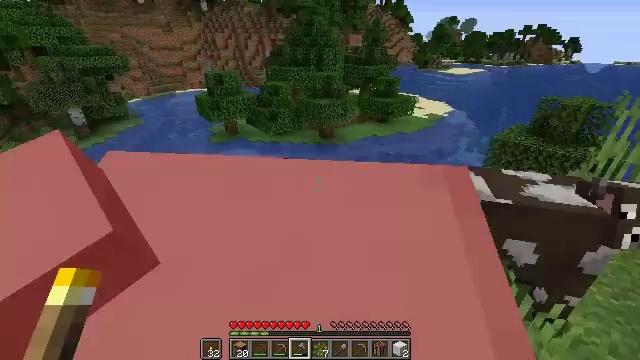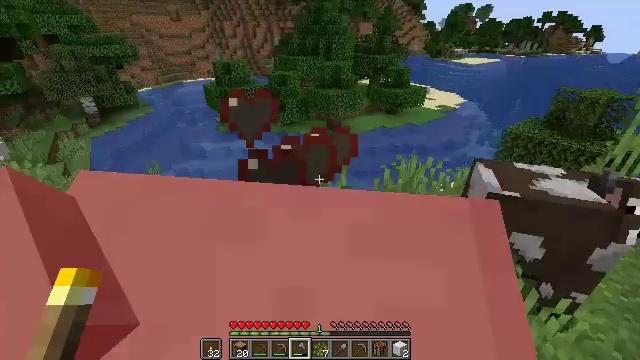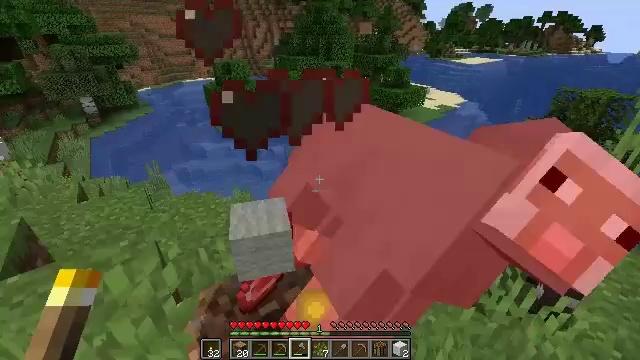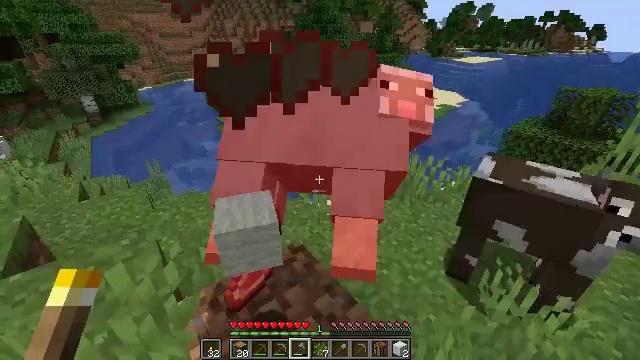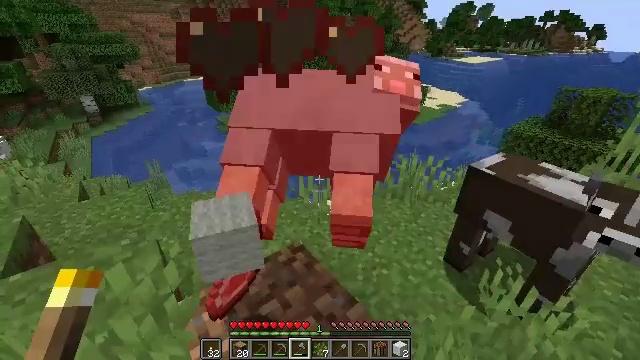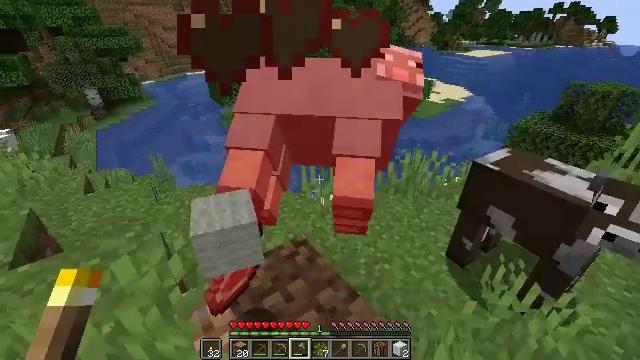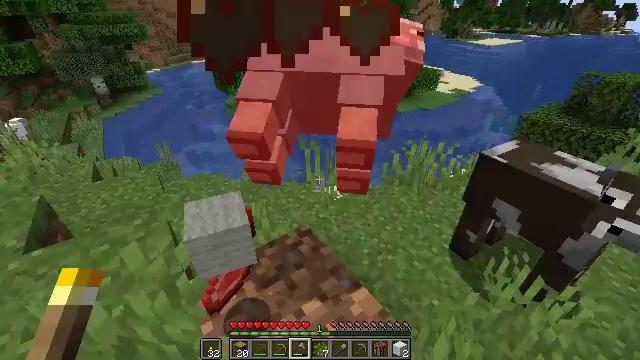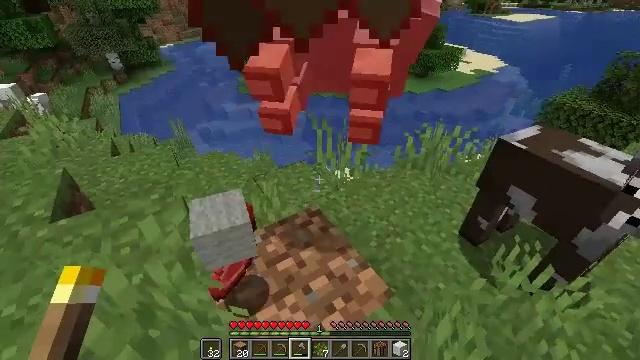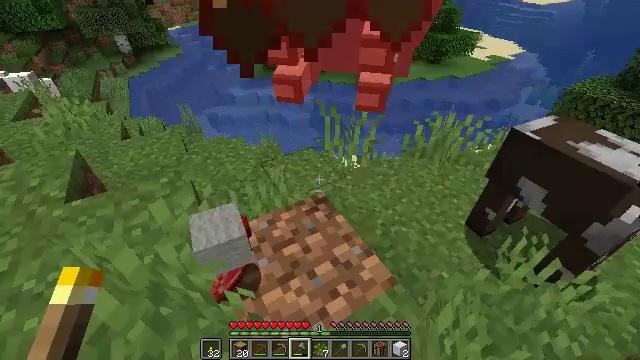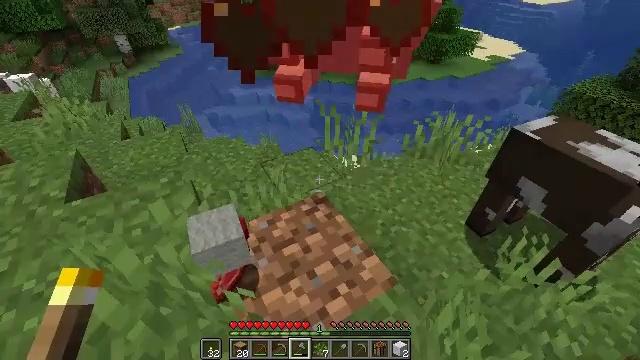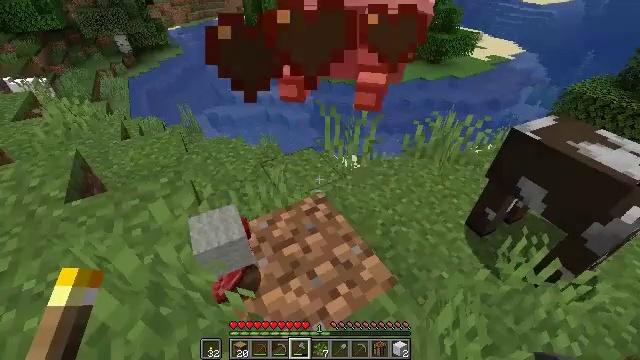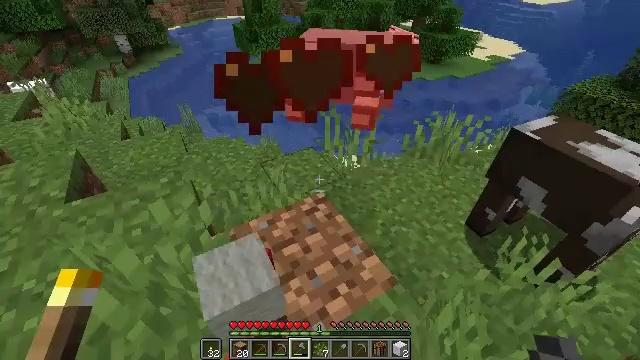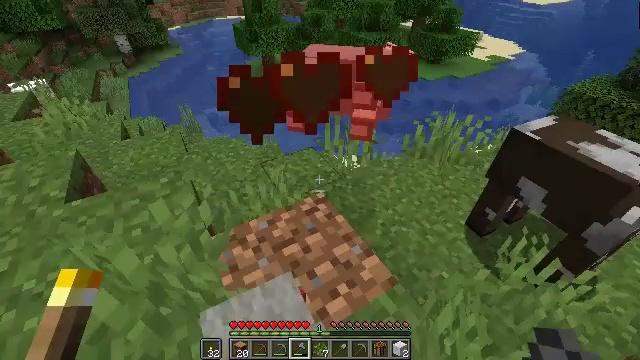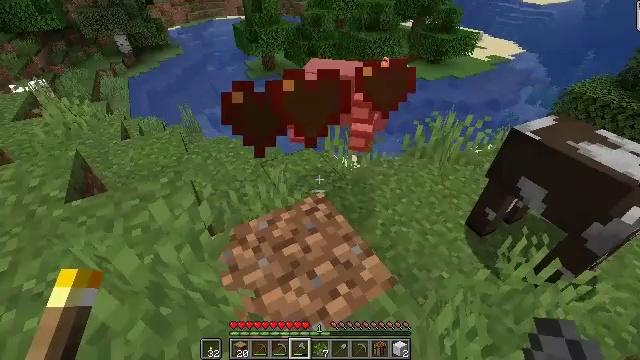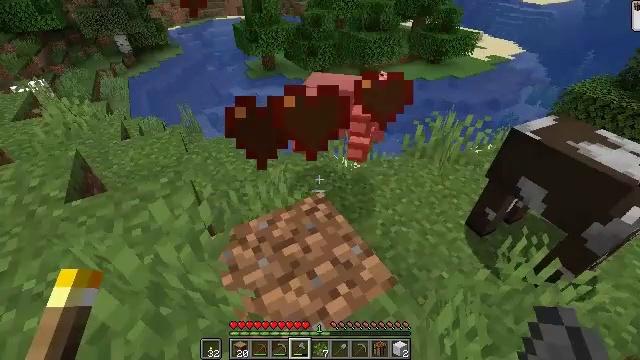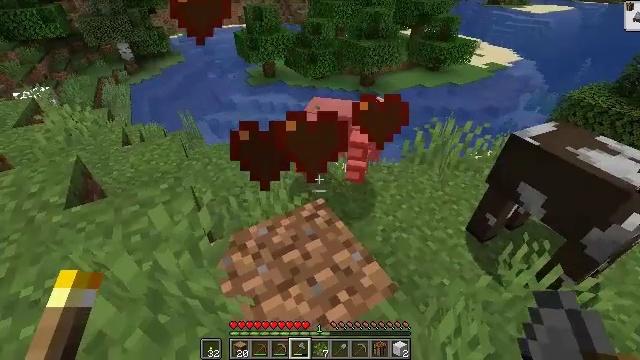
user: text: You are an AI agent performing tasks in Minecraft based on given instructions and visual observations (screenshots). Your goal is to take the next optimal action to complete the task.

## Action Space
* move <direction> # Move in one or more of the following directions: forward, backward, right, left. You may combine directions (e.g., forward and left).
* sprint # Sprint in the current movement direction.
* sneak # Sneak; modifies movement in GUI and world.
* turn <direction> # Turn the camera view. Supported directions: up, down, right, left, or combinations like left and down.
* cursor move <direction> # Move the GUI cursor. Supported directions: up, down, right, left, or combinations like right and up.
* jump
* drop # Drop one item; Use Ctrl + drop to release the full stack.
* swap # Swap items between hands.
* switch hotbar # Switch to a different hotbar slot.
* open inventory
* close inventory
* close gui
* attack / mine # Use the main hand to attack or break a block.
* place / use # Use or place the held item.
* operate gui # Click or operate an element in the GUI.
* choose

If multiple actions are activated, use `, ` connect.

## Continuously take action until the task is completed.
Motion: motion action
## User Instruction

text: Hunt animals.
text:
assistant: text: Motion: turn left and down
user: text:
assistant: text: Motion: no_op
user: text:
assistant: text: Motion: no_op
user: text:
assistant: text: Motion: no_op
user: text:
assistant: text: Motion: turn down
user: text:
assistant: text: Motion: turn left and down
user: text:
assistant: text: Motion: turn left and down
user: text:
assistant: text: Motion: turn left and down
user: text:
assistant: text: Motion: no_op
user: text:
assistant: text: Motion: no_op
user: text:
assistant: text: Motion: no_op
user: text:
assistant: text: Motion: no_op
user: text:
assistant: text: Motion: no_op
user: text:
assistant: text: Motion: no_op
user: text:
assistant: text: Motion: turn up
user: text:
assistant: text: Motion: turn up
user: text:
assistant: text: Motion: move forward
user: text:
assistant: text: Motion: move forward
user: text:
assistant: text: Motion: move forward, turn right
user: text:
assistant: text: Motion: move forward, turn right and up
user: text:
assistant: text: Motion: move forward, turn right and up
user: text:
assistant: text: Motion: move forward, turn right and down
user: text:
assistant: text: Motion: move forward, turn right and down
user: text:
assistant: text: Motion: move forward, turn right and down
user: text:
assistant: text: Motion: turn right
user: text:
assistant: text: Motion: turn right
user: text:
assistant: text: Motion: no_op
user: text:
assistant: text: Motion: no_op
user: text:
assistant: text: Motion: attack / mine
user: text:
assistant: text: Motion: attack / mine